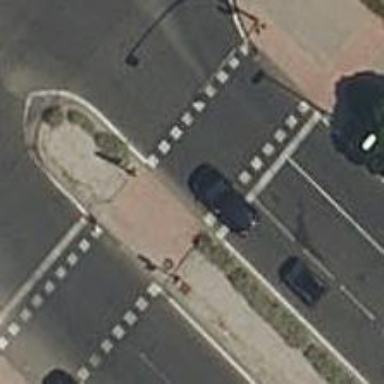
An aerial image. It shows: Road with traffic signals.